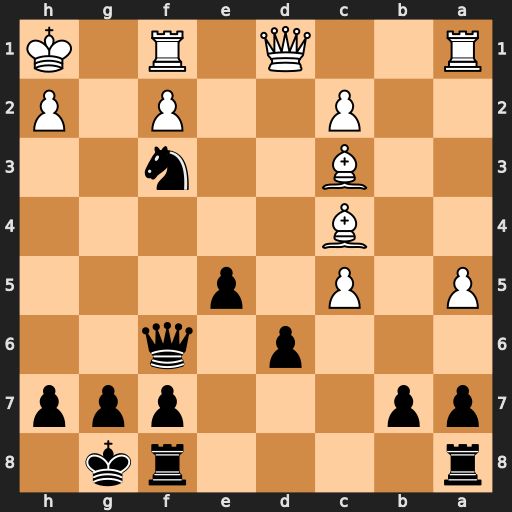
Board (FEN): r4rk1/pp3ppp/3p1q2/P1P1p3/2B5/2B2n2/2P2P1P/R2Q1R1K
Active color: b
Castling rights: -
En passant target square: -
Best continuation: Qf4 Qxf3 Qxf3+